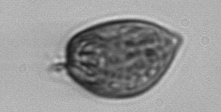
Label: Prorocentrum_micans